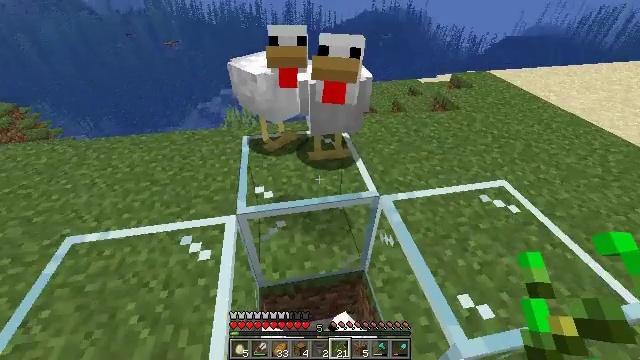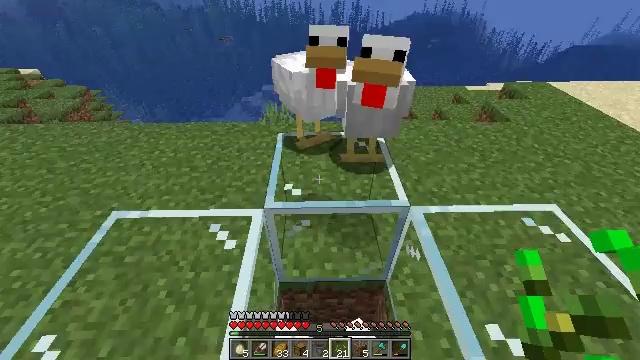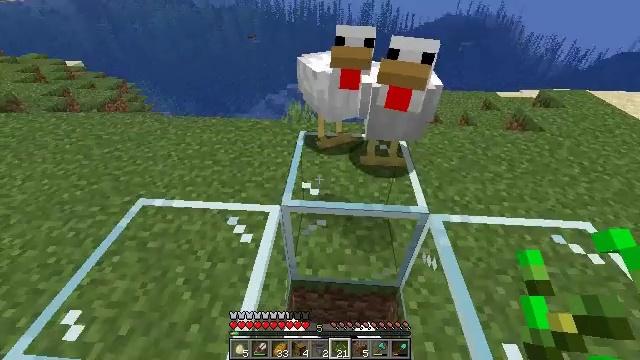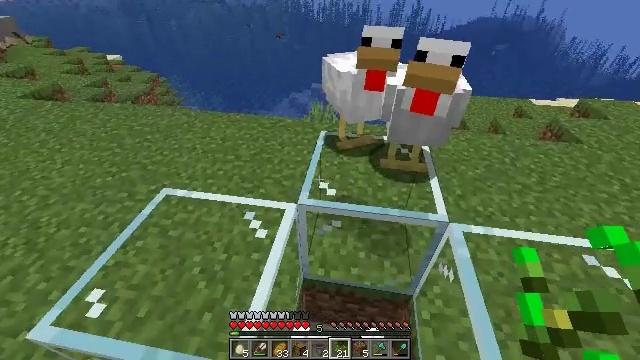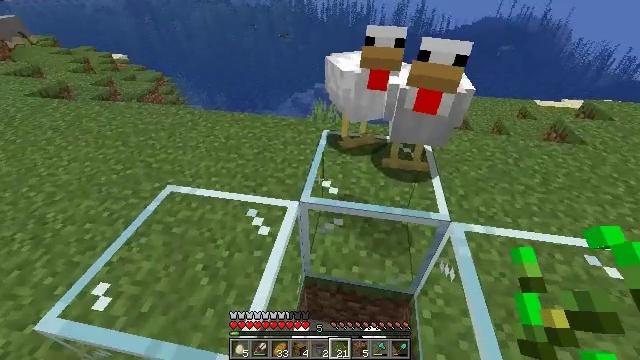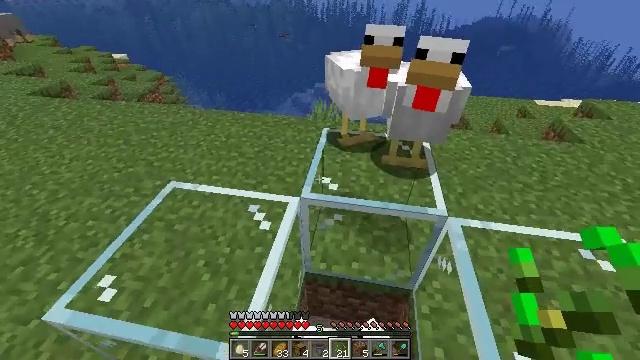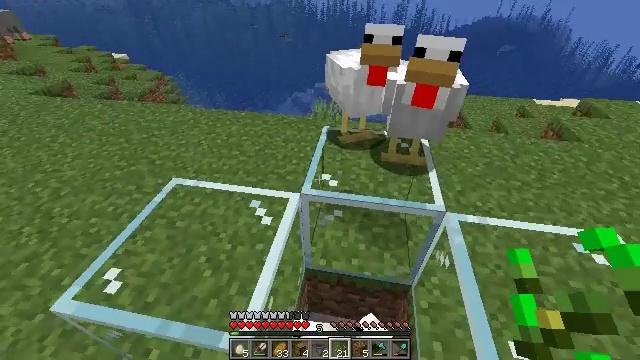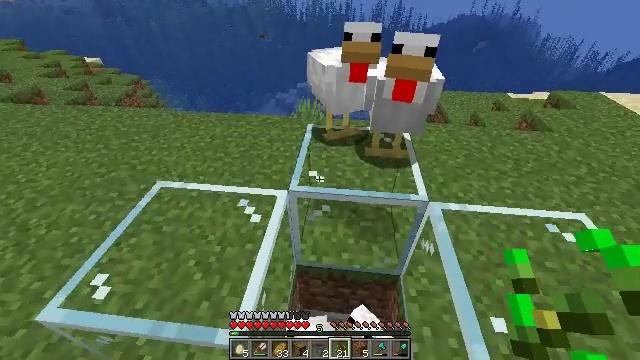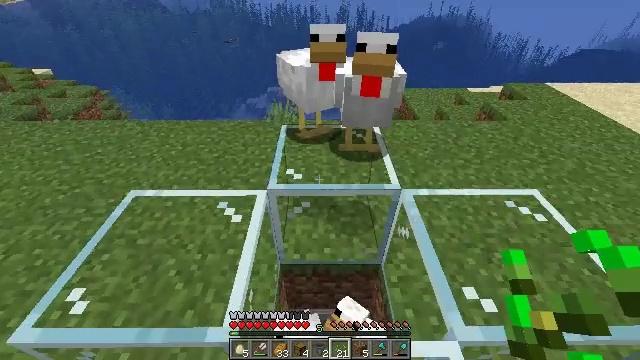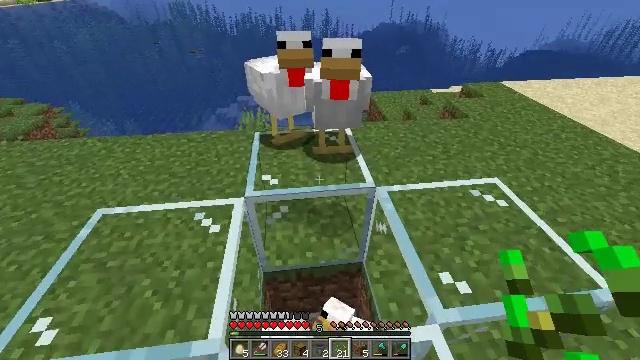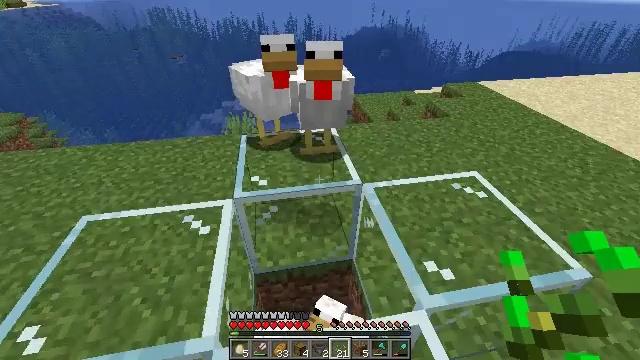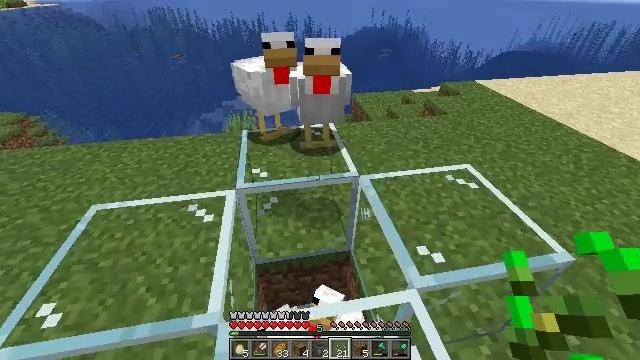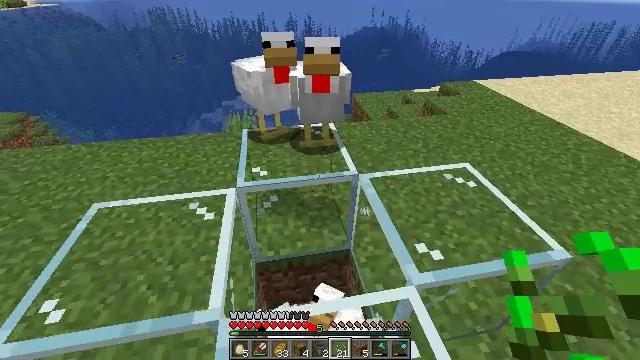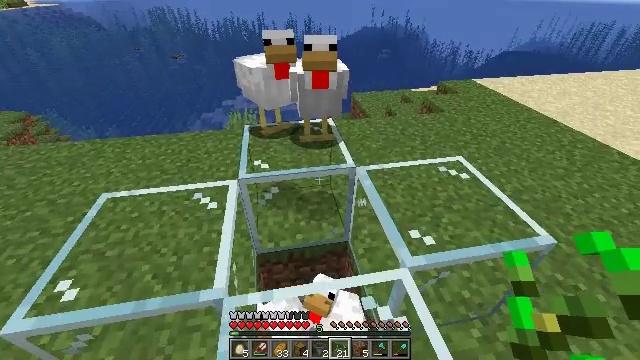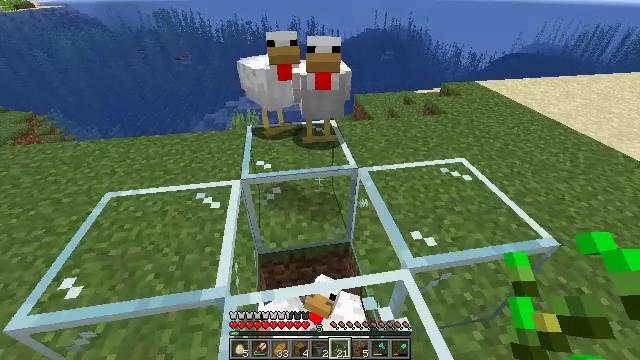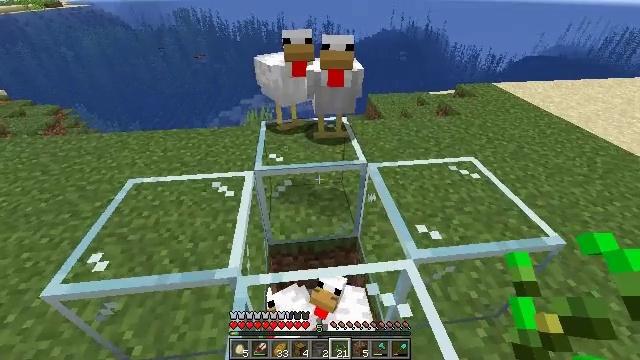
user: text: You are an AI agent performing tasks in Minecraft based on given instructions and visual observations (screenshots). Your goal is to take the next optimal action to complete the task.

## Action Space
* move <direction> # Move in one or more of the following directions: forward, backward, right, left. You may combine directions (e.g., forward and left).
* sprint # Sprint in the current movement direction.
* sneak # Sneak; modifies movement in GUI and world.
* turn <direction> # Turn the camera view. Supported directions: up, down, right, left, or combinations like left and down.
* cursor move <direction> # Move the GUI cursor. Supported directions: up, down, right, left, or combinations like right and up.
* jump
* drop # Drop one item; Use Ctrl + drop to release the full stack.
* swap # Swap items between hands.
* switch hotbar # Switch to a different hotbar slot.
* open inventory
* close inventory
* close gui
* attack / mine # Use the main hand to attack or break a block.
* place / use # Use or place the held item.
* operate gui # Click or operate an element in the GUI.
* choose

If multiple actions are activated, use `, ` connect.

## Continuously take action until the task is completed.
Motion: motion action
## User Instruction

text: Combat the zombie.
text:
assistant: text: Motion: sneak, turn left
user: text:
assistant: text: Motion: sneak, turn left
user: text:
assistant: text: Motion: sneak, turn left
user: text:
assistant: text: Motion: move back, sneak
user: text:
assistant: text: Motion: move back, sneak
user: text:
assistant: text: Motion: move back, sneak
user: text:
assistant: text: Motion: move back, sneak, turn right
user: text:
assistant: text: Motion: move back, sneak, turn right
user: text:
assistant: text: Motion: move back, sneak, turn right and up
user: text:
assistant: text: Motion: move back, sneak, turn right
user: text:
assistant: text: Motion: move back, sneak
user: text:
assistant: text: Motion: move back, sneak
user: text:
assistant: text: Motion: move back, sneak
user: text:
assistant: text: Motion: move back, sneak
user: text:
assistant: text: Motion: move back, sneak, turn left
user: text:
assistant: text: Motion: move back, sneak, turn left
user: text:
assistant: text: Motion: move back, sneak
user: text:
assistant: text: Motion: move back, sneak
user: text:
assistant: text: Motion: move back, sneak
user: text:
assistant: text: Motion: move back, sneak
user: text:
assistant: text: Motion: move back, sneak
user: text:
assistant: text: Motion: move back, sneak
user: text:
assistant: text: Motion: move back, sneak
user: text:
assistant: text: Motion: move back, sneak
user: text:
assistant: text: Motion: move back, sneak
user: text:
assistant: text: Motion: move back, sneak
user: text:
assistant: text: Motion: move back, sneak
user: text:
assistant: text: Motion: move back, sneak
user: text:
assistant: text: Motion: move back, sneak
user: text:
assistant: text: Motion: move back, sneak